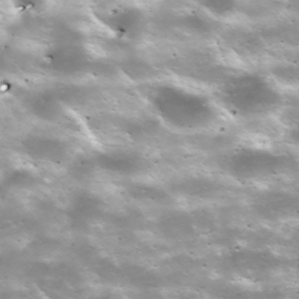
Label: non_frost